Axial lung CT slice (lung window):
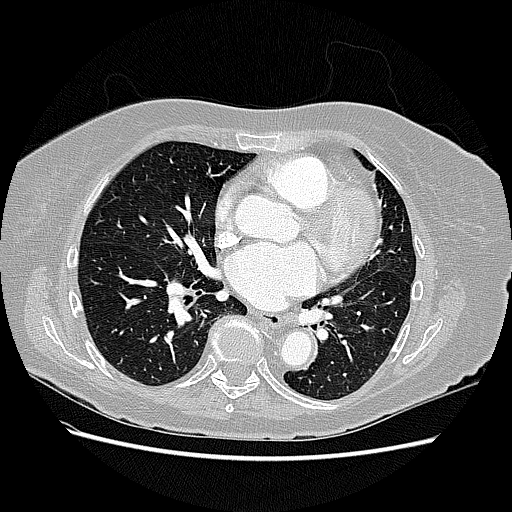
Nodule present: no